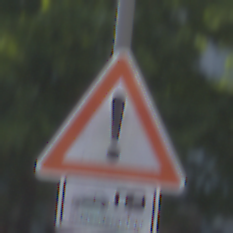
Verkehrszeichen: Gefahrenstelle
Zusatzzeichen unten: Entfernungsangaben1
Umgebung: Outdoor, Urban
Tageszeit: MorningAfternoon
Wetter: Clear
Licht: Natural
Jahreszeit: NotSpecified
Kontrast: HighContrast